【题型】填空题　【知识点】平面几何　【难度】medium
如图，在菱形$ABCD$中，点$E$、点$F$分别在边$AD$边$BC$上，$EF \parallel CD$，四边形$EFCD$沿$EF$翻折，点$C$的对应点$C'$恰好落在边$AB$上，如果$\tan\angle ABC = \sqrt{15}$，那么$\frac{AC'}{BC}$的值为$\underline{\quad\quad}$。

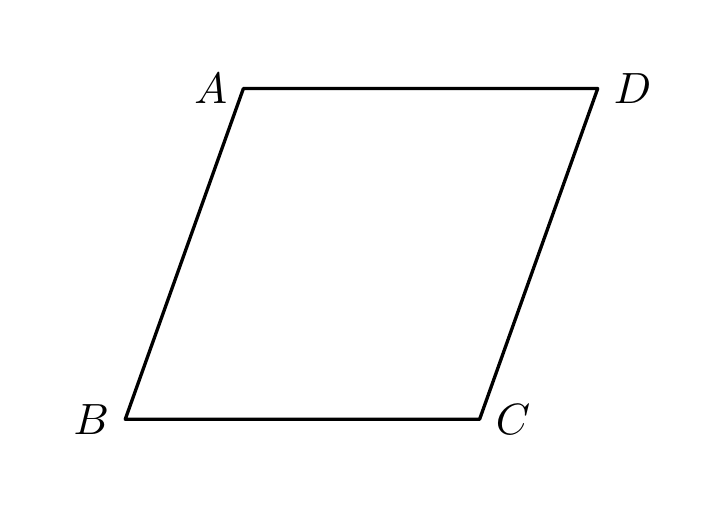
【解答】
\vspace{1em}
\textbf{【答案】} $\boldsymbol{\frac{3}{4}}$

\vspace{1em}
\textbf{【分析】}
本题主要考查折叠的性质，菱形的性质，锐角三角函数，熟练掌握以上知识是解题的关键。过$CC'$，设$EF$与$CC'$交于$N$，根据折叠的性质得$EF$垂直平分$CC'$，再由菱形的性质得$AB = BC$，$CD \parallel AB$，再根据正切函数的定义得出$\frac{CC'}{BC'} = \sqrt{15}$，设$CC' = \sqrt{15}a$，则$BC' = a$，由勾股定理求出$AC' = 3a$，即可得出结果。

\vspace{1em}
\textbf{【详解】}
过$CC'$，设$EF$与$CC'$交于$N$，

有折叠可知，$EF$垂直平分$CC'$，

\[
\therefore CN = C'N = \frac{1}{2}CC',\quad EF \perp CC',
\]

$\because$ 四边形$ABCD$为菱形，
$\therefore AB = BC$，$CD \parallel AB$，

$\because EF \parallel CD$，
$\therefore EF \parallel AB$，

$\because CC' \perp EF$，
$\therefore AB \perp CC'$，
$\therefore \angle BC'C = 90^\circ$，

$\because \tan\angle ABC = \sqrt{15}$，
$\therefore \tan\angle CBC' = \frac{CC'}{BC'} = \sqrt{15}$，

设$CC' = \sqrt{15}a$，则$BC' = a$，

$\therefore BC = \sqrt{BC'^2 + C'C^2} = 4a = AB$，

$\therefore AC' = AB - BC' = 3a$，

\[
\therefore \frac{AC'}{BC} = \frac{3a}{4a} = \frac{3}{4},
\]

故答案为：$\dfrac{3}{4}$。
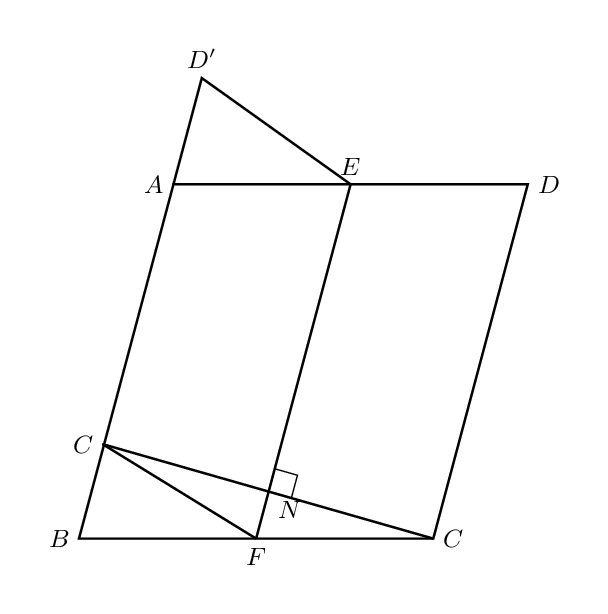